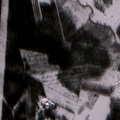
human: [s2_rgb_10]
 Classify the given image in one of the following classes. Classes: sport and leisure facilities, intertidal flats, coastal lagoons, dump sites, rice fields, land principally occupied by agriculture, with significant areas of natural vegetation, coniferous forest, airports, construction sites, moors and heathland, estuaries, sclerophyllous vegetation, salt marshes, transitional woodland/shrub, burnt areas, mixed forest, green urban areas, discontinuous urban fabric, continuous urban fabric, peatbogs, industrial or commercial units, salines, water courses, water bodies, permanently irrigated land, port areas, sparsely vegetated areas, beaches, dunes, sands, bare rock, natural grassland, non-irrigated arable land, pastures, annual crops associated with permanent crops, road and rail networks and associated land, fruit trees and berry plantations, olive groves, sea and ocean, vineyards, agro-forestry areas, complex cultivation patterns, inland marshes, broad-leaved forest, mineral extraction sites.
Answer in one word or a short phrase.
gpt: non-irrigated arable land, coniferous forest, mixed forest